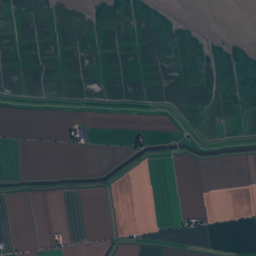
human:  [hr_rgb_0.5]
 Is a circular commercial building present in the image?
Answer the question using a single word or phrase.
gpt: no

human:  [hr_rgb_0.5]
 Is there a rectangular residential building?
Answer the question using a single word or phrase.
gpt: yes

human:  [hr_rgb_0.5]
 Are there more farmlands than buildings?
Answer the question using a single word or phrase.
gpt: no

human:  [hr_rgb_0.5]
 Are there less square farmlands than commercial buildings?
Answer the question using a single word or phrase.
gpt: no

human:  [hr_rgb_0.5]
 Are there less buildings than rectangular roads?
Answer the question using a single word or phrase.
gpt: no

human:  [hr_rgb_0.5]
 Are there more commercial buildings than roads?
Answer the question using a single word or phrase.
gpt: no

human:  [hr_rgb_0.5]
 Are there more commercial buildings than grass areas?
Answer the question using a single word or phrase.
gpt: no

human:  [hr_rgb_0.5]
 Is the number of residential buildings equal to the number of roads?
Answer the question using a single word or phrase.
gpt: no

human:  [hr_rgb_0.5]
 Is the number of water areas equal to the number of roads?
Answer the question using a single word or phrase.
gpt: no

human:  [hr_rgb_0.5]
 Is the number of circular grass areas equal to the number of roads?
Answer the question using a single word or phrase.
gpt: no

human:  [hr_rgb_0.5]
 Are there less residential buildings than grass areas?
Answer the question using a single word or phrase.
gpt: no

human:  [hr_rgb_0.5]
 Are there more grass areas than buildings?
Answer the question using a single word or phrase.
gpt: no

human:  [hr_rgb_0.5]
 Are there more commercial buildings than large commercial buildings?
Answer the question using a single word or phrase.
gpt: no

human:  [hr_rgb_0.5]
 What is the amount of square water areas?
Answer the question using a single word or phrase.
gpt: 0

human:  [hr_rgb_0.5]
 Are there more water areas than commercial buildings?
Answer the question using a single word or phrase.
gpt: yes

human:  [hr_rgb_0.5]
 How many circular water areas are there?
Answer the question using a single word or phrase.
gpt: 0

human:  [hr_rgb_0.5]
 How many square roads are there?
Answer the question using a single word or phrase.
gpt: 0

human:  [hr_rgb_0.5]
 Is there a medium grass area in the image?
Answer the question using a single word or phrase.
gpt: yes

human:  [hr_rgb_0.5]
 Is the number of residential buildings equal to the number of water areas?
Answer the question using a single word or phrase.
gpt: no

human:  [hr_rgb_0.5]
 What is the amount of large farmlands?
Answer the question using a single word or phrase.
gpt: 19

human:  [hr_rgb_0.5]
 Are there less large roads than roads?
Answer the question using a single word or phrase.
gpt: yes

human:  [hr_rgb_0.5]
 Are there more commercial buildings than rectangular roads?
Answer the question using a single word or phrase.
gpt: no

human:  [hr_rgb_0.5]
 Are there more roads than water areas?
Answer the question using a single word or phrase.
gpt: yes

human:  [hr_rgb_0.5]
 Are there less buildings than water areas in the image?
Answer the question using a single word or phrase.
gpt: no

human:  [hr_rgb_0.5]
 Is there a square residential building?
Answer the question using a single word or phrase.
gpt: yes

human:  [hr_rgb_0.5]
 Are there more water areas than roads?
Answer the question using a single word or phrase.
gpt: no

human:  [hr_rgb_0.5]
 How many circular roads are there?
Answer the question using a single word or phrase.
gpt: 0

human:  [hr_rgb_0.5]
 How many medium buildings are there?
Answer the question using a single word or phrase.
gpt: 2

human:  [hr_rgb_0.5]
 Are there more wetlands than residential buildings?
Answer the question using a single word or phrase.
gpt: no

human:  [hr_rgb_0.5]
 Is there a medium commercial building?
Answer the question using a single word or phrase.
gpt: no

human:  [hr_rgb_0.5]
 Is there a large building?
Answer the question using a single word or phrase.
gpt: yes

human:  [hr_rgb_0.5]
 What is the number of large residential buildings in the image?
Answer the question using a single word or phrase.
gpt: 1

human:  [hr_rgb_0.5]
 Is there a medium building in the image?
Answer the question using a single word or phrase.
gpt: yes

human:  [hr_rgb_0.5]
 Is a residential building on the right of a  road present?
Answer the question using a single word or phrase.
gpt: yes

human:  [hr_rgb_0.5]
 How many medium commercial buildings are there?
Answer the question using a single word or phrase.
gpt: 0

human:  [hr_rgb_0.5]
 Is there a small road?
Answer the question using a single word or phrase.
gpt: yes